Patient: sex M, age 52
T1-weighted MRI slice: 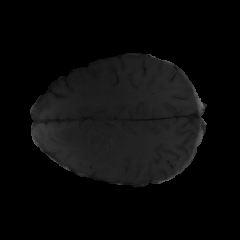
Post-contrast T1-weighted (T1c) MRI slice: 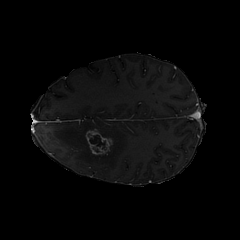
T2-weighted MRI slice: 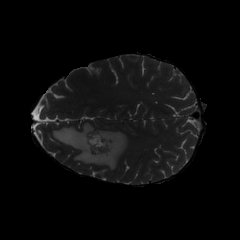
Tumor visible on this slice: yes
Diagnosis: Glioblastoma, IDH-wildtype
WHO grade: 4